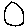
Label: circle